Question: I would like to reproduce the following logo, add a shadow below one letter as in the  using only CSS.
How to do it as box-shadow overflow on both side of the letter ? I would prefer to avoid having an extra '<span class="shadow"></span>' following my "hovering" letter but manage it only with the letter tag/CSS rule (see HTML below).
I'm aware of <URL>.
### HTML
'''
<span>Pr<span class="text-info">o</span>be</span>
'''
### CSS
'''
element.style {
box-shadow: 0 4px 3px #AAAAAA;
position: relative;
top: -3px;
}
'''
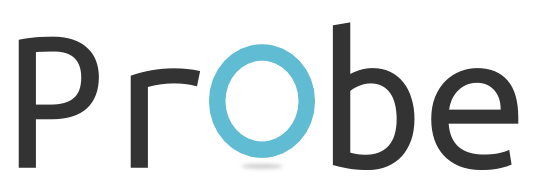
Answer: ## Technique
- - 'box-shadow''text-shadow'- '_''U+02CD MODIFIER LETTER LOW MACRON''_''_'
Final <URL>.
## HTML
'''
<div class="text-effects">
<span>Pr<span class="text-info">o</span>be</span>
</div>
'''
## CSS
'''
body {
font-size: 10em;
font-family: Arial;
}
div.text-effects {
text-transform:uppercase;
}
span.text-info {
position: relative;
color: #008080;
bottom: 0.1em;
width: 1em;
height: 1em;
}
span.text-info:after {
bottom: 0.15em;
color: transparent;
content: "_";
display: block;
font-size: 120px !important;
height: 1em;
left: 26%;
position: absolute;
text-shadow: 0 0 11px #999;
width: 1em;
}
'''